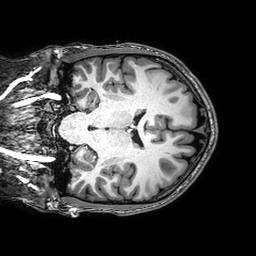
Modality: T1w
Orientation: coronal
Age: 25
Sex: male
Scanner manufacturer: philips
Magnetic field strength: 3 T
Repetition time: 0.008459 s
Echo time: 0.0039 s